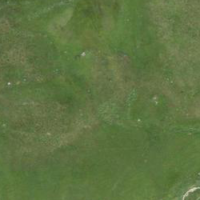
EUNIS habitat code: 26
Species observed at this site:
Dactylorhiza viridis